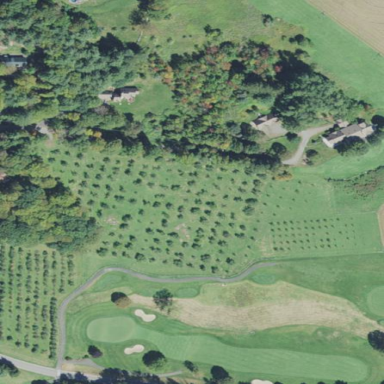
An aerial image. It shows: Orchard.